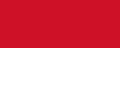
Flag of Monaco